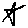
Label: star